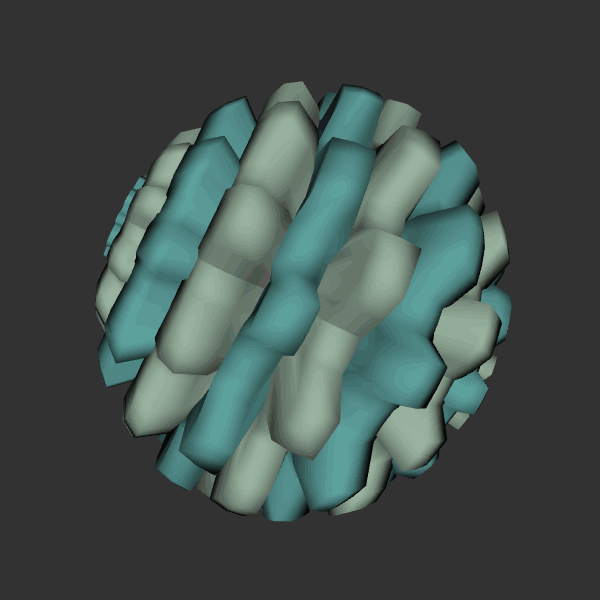
Background: dark